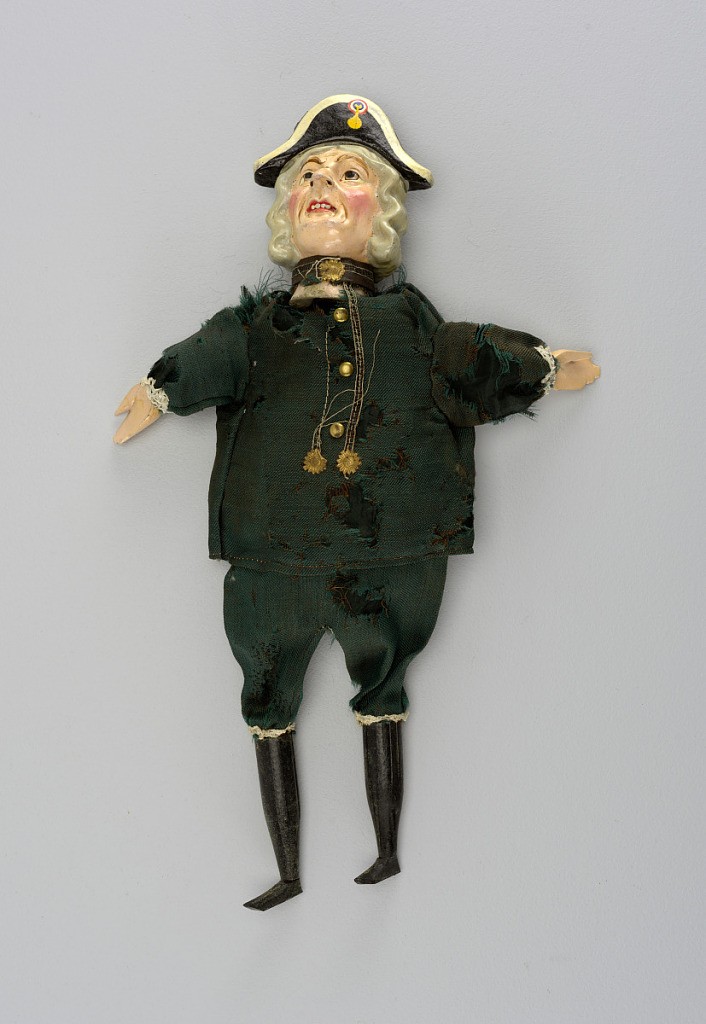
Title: The Admiral
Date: late 19th century
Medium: Painted wood, cotton, other materials
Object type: Puppet
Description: Brightly painted head with black and white bicorn with tri colored cockade. Green uniform. Black hose and shoes. Gold buttons and decorations. Lace at knees and cuffs. Possible a caricature of Admiral Nelson.